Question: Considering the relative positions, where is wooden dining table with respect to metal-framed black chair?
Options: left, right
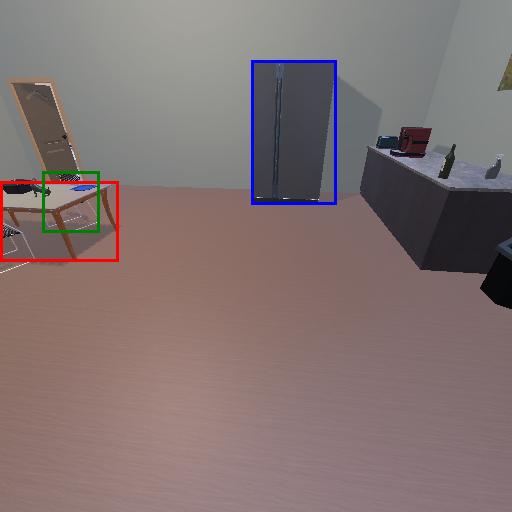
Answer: left